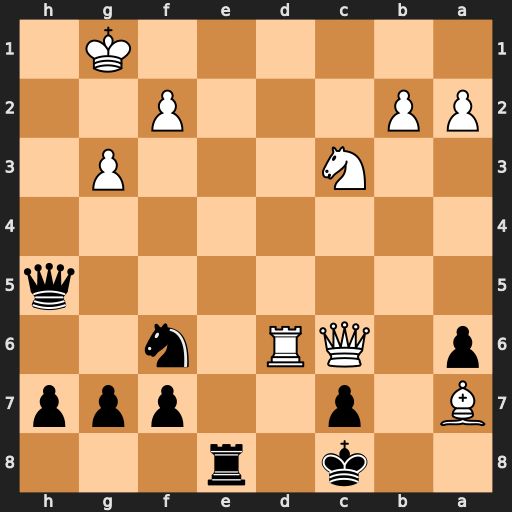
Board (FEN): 2k1r3/B1p2ppp/p1QR1n2/7q/8/2N3P1/PP3P2/6K1
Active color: b
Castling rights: -
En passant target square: -
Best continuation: Re1+ Kg2 Qh1#